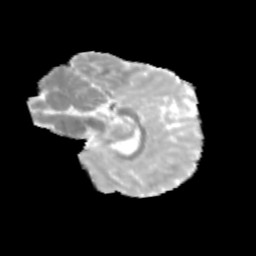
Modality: MD
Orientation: sagittal
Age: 11
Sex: female
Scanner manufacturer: siemens
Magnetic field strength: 3 T
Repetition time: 3.8 s
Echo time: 0.07 s